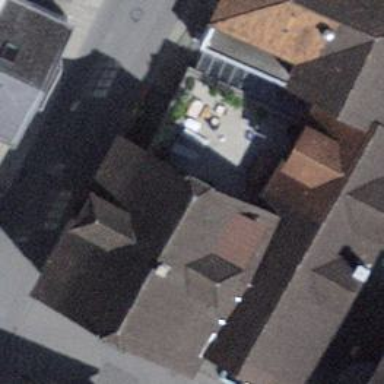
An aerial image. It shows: Shop selling clothes.